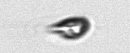
Label: Cryptophyta